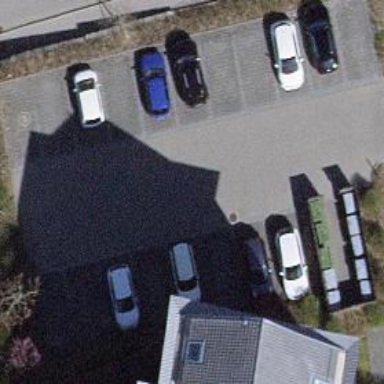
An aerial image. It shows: Parking area with asphalt surface.